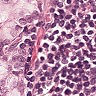
Metastatic tissue present: yes